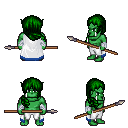
a pixel art fantasy rpg character, male body template, orc, green skin, white trimmed cape, white pants, green right-swept hairstyle, white cloth bandages, spear, four views (front, back, left, right), 2x2 character sprite sheet, small pixel art, hard edges, no anti-aliasing